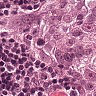
Metastatic tissue present: yes